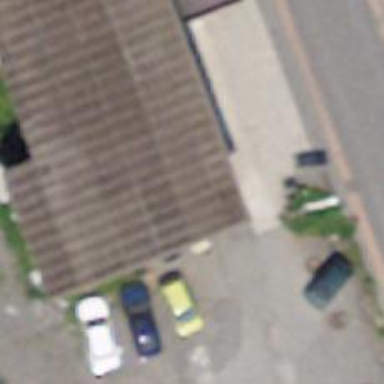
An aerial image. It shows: Fuel station.